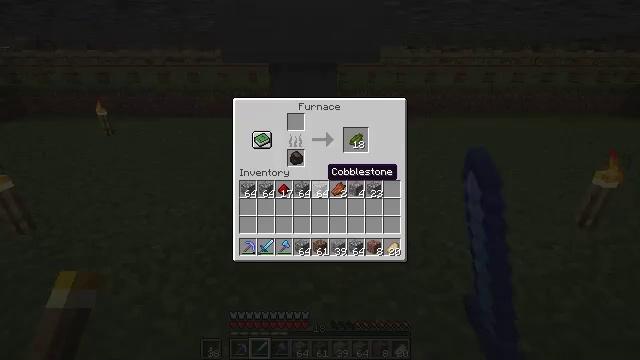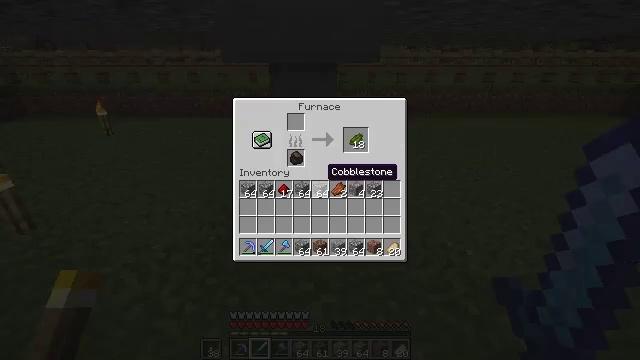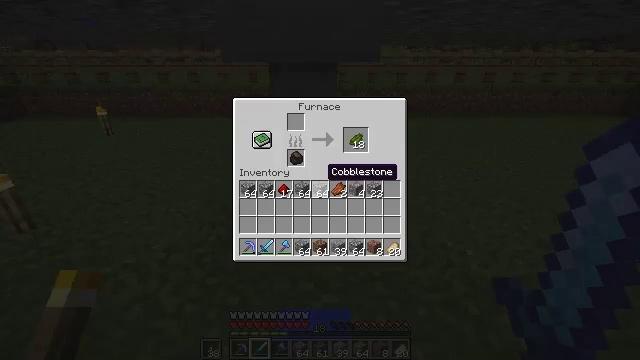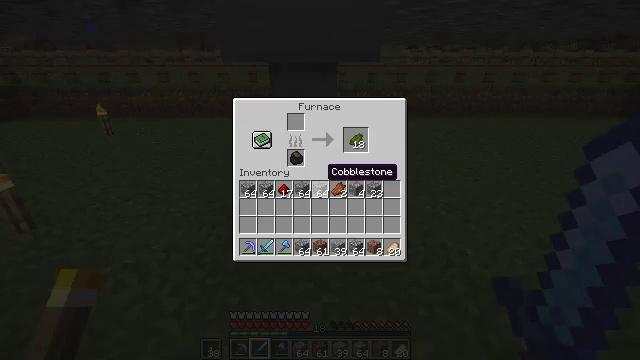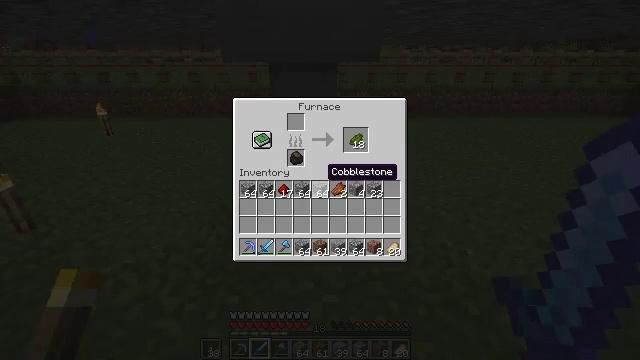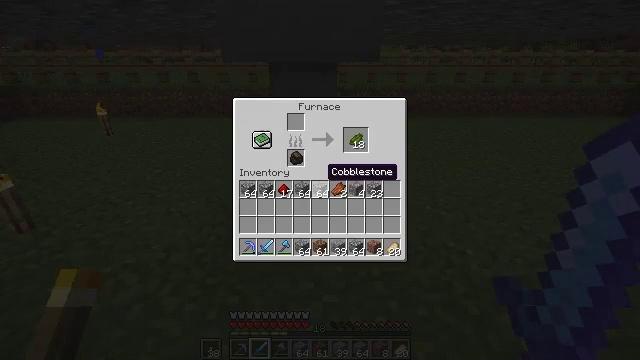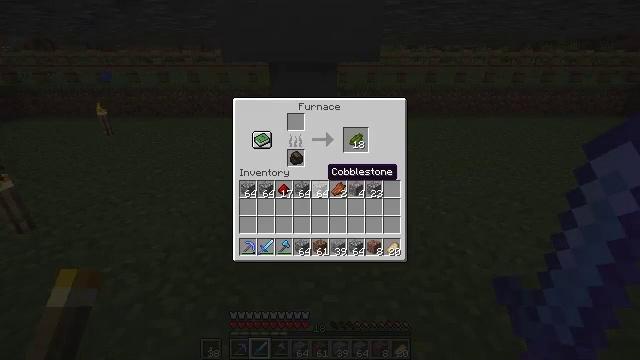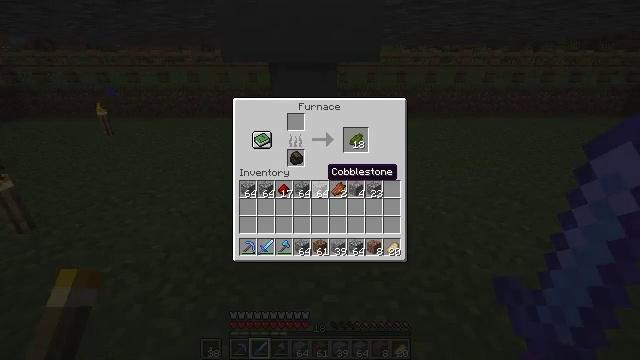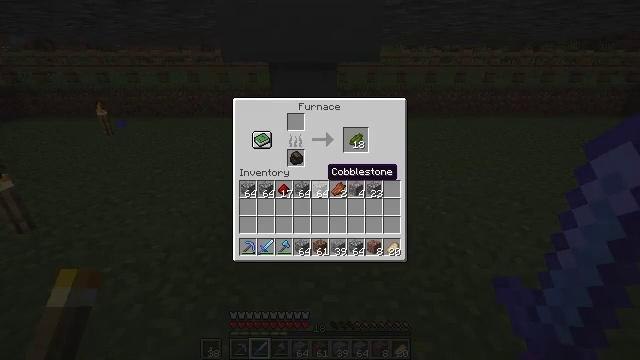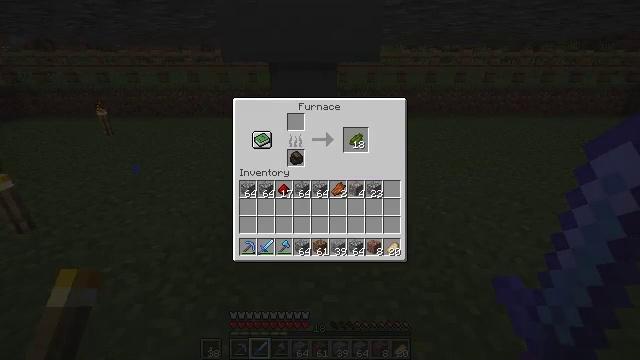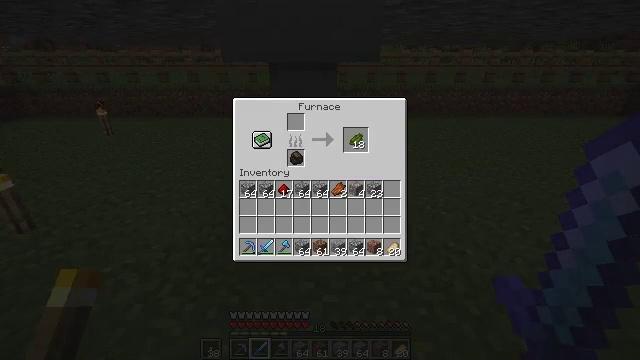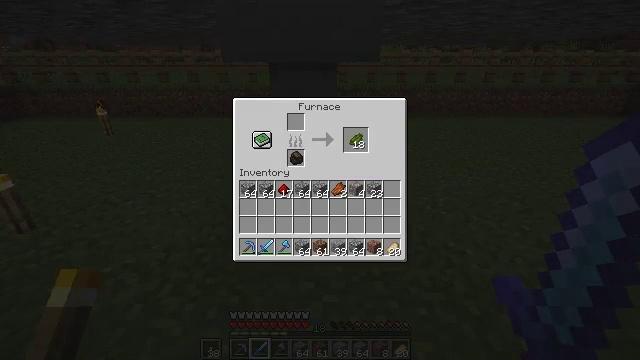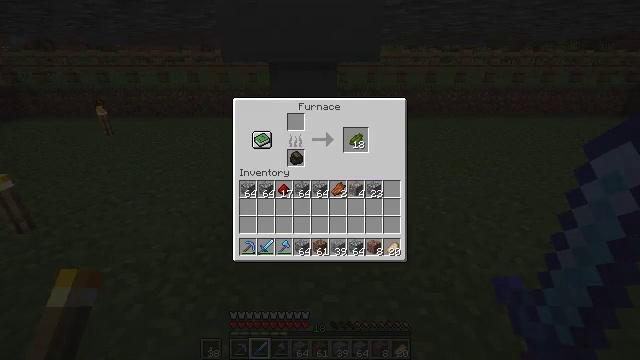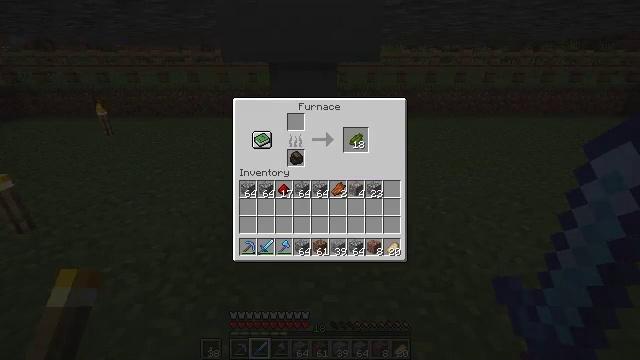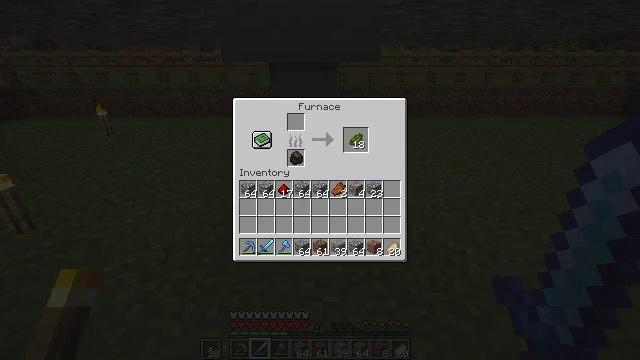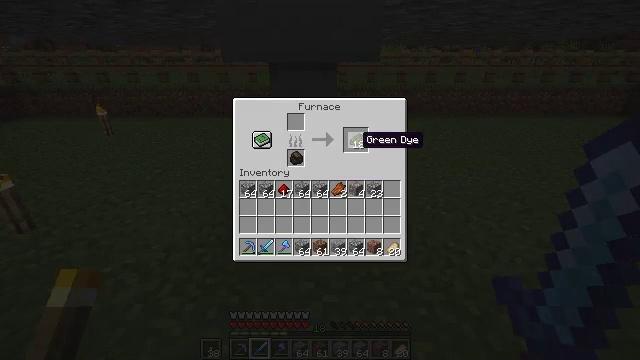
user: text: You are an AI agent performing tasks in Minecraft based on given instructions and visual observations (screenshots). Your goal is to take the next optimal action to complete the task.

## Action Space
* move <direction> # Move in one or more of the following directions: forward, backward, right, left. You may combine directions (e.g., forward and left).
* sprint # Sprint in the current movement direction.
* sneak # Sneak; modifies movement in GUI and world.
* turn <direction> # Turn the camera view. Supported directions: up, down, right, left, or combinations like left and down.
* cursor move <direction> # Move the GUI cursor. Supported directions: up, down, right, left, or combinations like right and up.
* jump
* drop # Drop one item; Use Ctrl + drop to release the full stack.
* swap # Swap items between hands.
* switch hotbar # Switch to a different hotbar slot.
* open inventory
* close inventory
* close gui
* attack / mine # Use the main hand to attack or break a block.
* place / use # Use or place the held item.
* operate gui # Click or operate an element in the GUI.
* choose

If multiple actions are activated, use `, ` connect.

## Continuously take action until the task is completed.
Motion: motion action
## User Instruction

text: Produce green dye by cooking cactus.
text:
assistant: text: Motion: no_op
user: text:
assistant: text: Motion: no_op
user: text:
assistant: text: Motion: no_op
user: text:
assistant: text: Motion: no_op
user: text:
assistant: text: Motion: no_op
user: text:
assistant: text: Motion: no_op
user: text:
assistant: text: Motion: no_op
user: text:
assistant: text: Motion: no_op
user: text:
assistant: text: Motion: cursor move right
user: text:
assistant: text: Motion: cursor move right and up
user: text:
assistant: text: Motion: cursor move right and up
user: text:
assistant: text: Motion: no_op
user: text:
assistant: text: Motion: no_op
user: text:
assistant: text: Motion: no_op
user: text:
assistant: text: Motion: no_op
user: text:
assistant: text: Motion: no_op
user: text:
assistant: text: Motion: no_op
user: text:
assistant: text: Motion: no_op
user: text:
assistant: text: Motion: sneak
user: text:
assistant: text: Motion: sneak
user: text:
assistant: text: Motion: sneak
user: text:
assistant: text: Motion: sneak
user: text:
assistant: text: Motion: sneak, operate gui
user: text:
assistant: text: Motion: sneak, operate gui
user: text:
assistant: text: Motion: sneak
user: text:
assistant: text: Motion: sneak
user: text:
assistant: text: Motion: sneak
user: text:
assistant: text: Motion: sneak